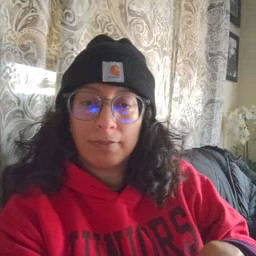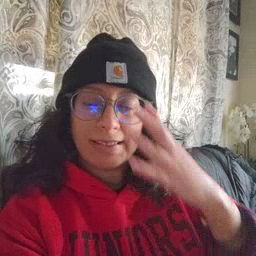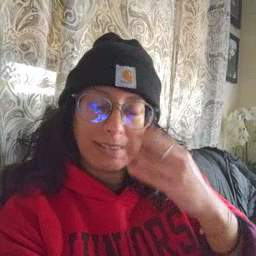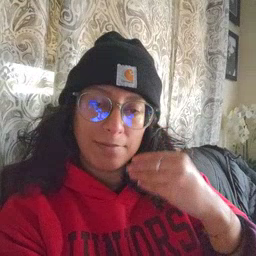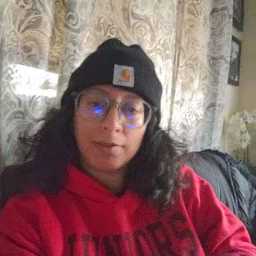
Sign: sleepy